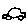
Label: car